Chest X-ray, AP view. Patient: 76 years old, sex M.
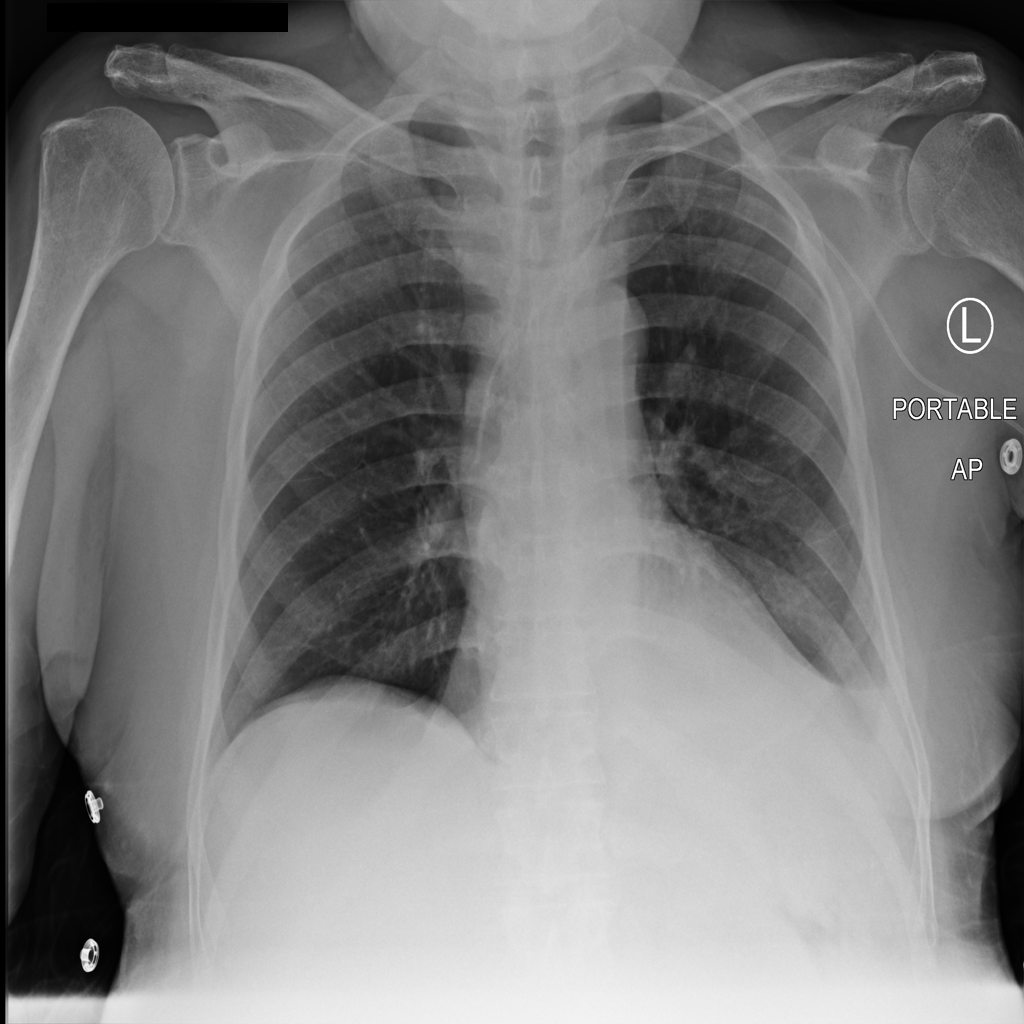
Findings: Effusion